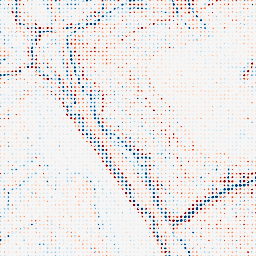
Category: edge_preserving
Decomposition family: anisotropic_diffusion
Decomposition parameters: iterations: 10
kappa: 30
gamma: 0.2
Upsampling method: sinc_blackman
Upsampling parameters: scale: 8
kernel_size: 4
Upsampling scale: 8